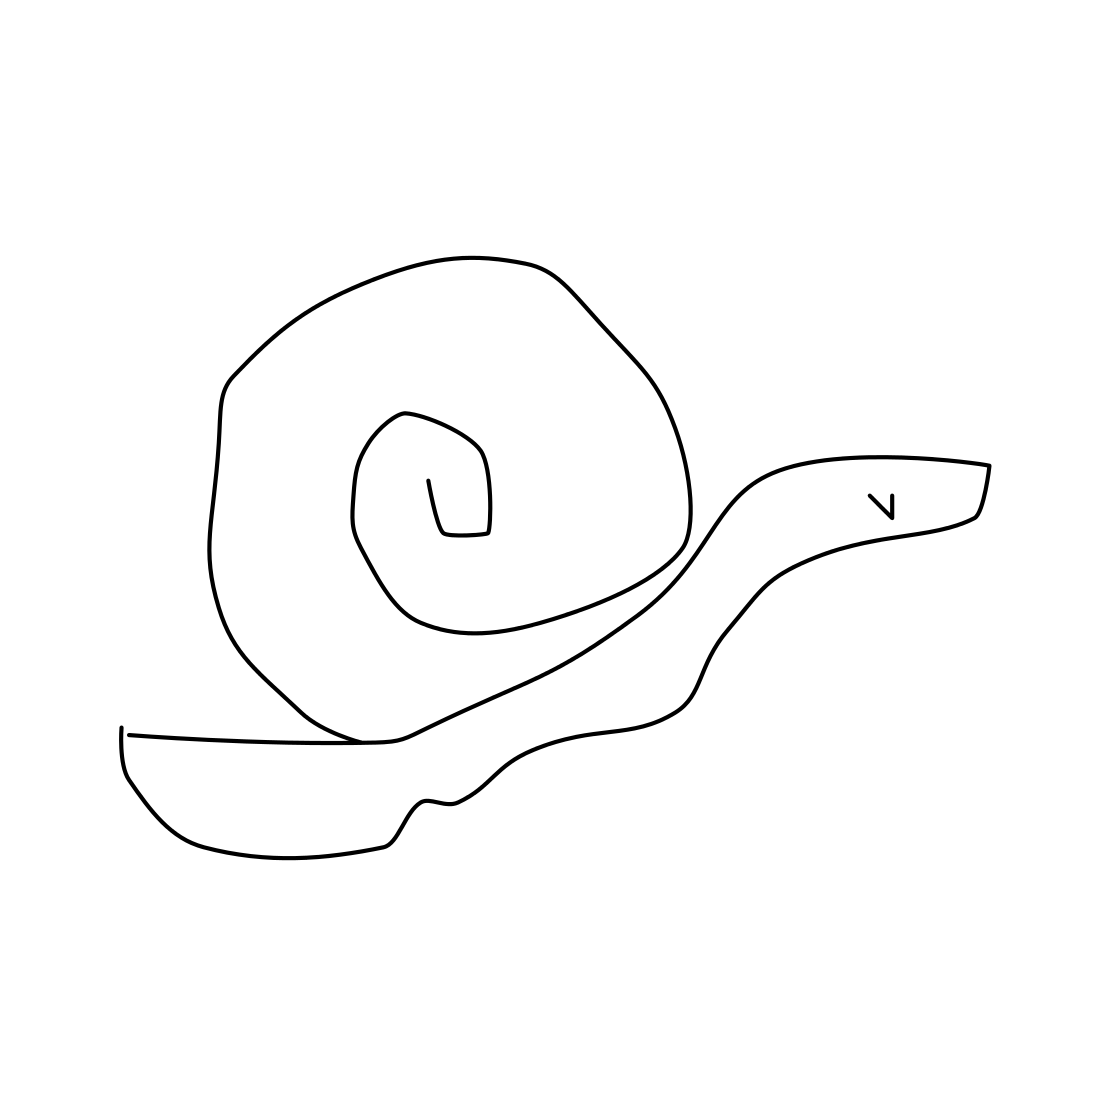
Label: snail